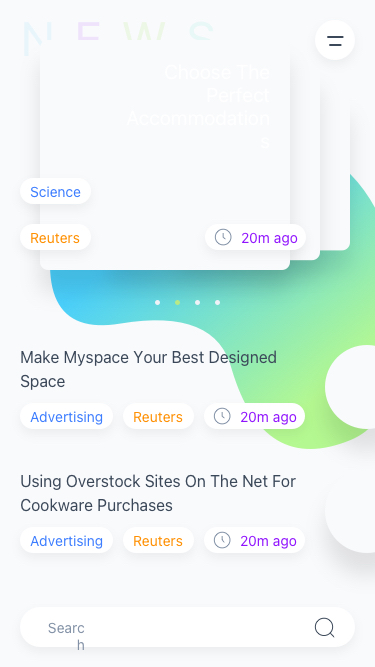
Text in this UI design:
NEWS
20m ago
Reuters
Advertising
Make Myspace Your Best Designed Space
20m ago
Reuters
Advertising
Using Overstock Sites On The Net For Cookware Purchases
Reuters
Science
20m ago
Choose The Perfect Accommodations
Search